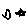
Label: star